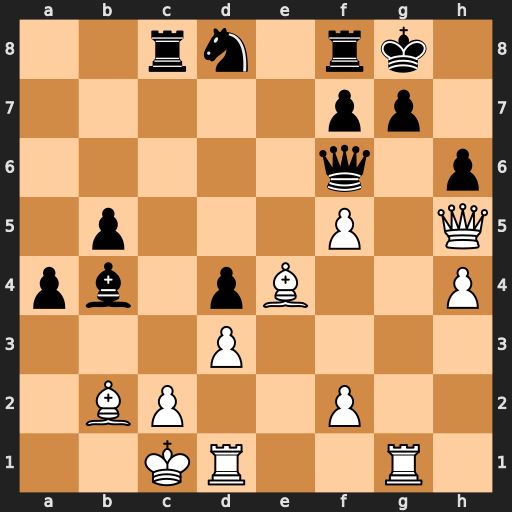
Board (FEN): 2rn1rk1/5pp1/5q1p/1p3P1Q/pb1pB2P/3P4/1BP2P2/2KR2R1
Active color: w
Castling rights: -
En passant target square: -
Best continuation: Rxg7+ Kxg7 Rg1+ Kh7 Bxd4